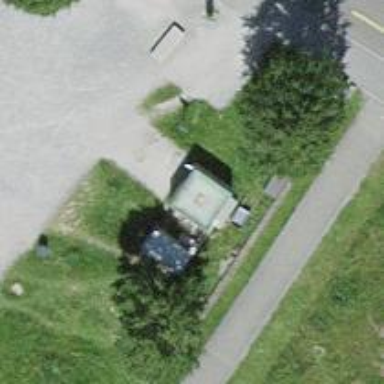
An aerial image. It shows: Toilets are available here.